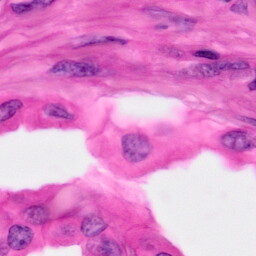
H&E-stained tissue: Pancreatic